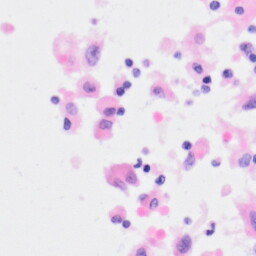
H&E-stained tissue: Kidney